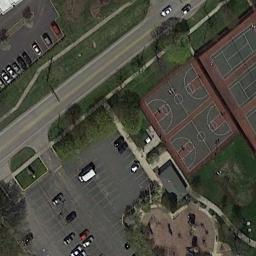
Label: basketball_court